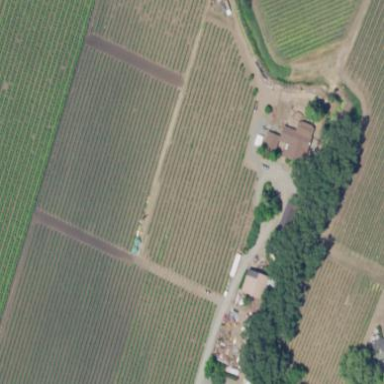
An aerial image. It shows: Vineyard with grape crops.